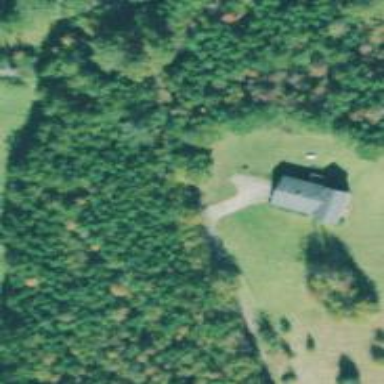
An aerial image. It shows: Driveway.